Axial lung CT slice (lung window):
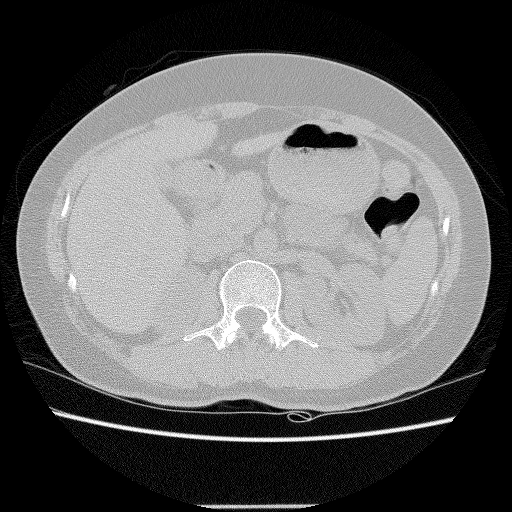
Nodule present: no